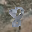
Label: 8